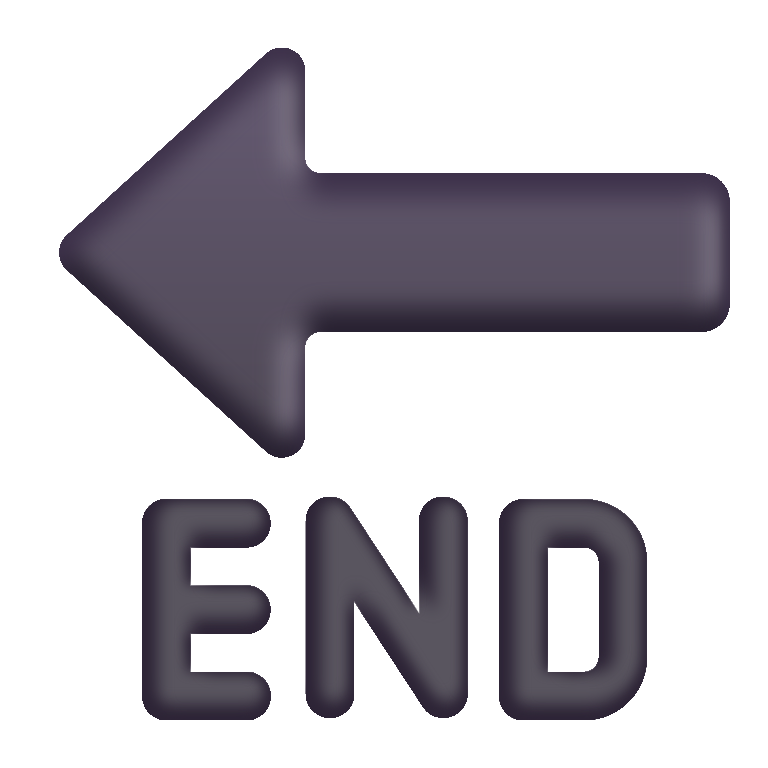
end arrow color